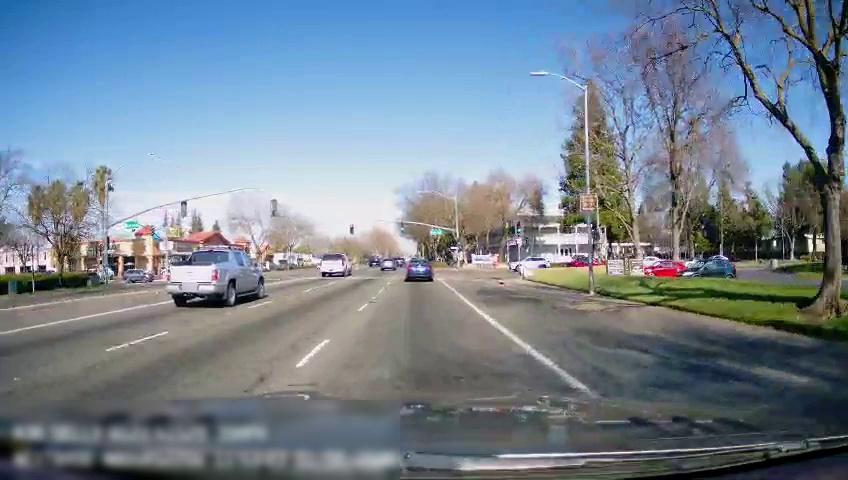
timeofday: Day
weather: Sunny
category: Drivable Space
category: Drivable Space
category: Vehicles | Truck
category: Vehicles | Car
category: Vehicles | Car
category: Vehicles | Truck
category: Vehicles | Car
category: Vehicles | SUV
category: Vehicles | SUV
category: Vehicles | Car
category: Lanes | Alternate Lane
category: Lanes | Alternate Lane
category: Lanes | Current Lane
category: Traffic | Signs
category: Traffic | Signs
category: Traffic | Lights
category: Traffic | Lights
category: Traffic | Lights
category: Traffic | Lights